Field crop: maize
Growth stage: 2
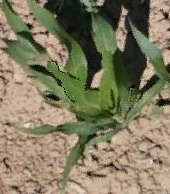
Species: maize